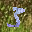
Label: 3